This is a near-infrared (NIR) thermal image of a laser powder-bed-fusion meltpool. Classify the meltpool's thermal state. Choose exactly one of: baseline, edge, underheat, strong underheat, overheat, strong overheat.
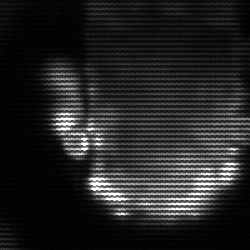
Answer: baseline